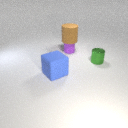
small purple rubber cylinder below large brown rubber cylinder